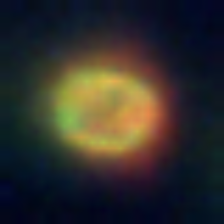
Taxon: NanoPlankton
Group: Other